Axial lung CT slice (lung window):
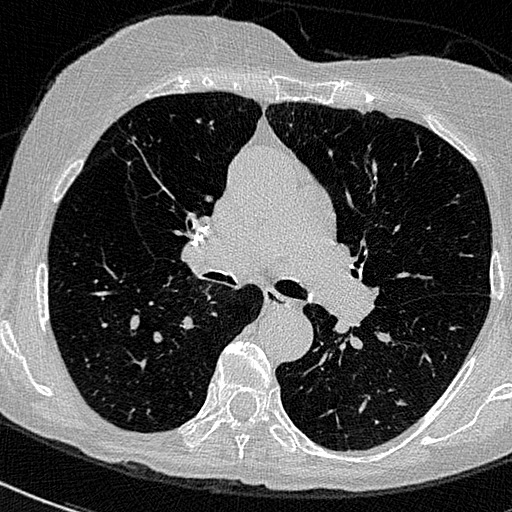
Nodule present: no